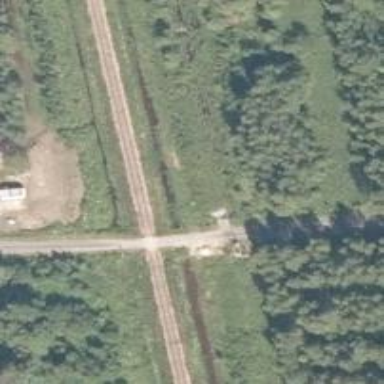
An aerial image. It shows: Level crossing with saltire marking.